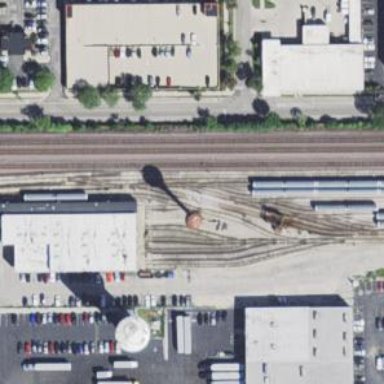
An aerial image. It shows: Electrified rail passing through service yard.